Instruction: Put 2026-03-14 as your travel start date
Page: home
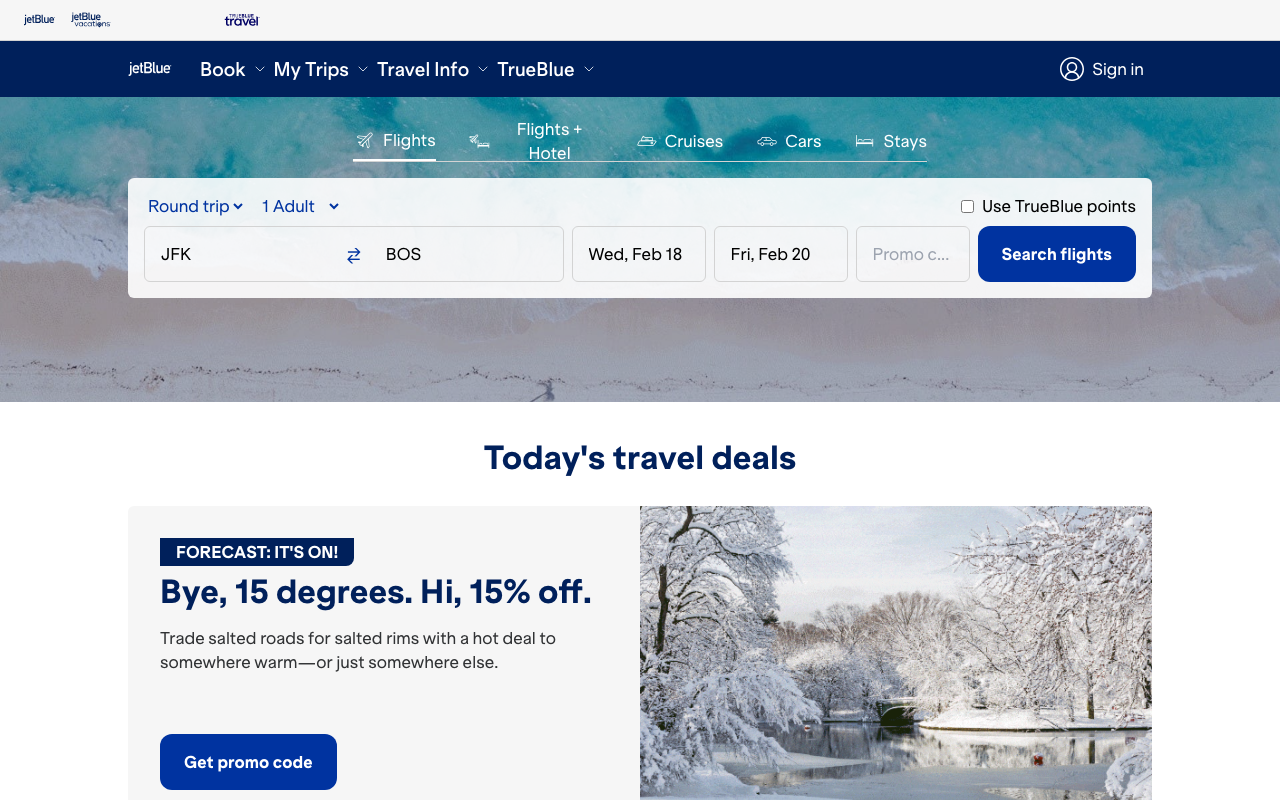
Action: type